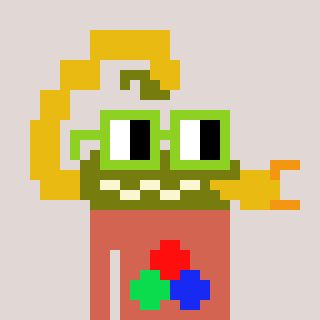
a pixel art character with square light green glasses, a scorpion-shaped head and a peachy-colored body on a warm background